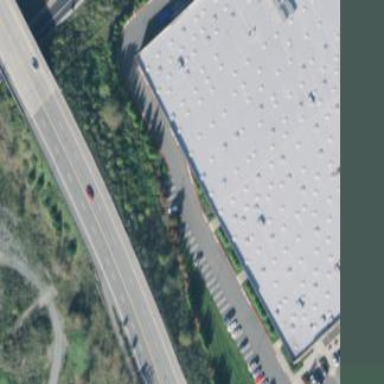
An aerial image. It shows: Wholesale shop housed in building.